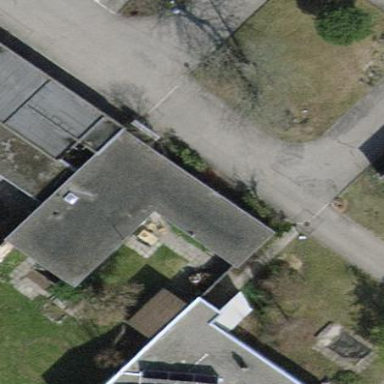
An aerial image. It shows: Terrace building.